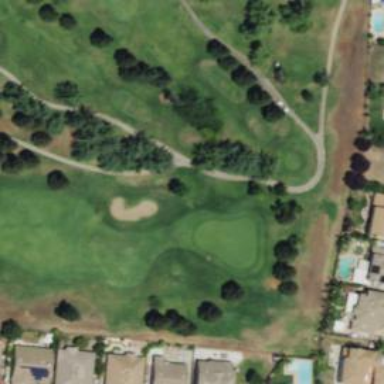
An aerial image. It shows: Golf tee.